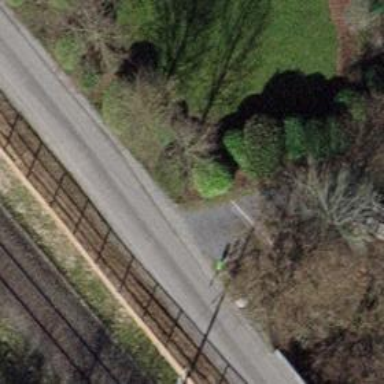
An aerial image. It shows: Asphalt cycleway with grade1 tracktype.